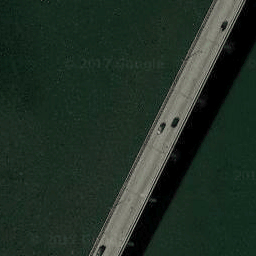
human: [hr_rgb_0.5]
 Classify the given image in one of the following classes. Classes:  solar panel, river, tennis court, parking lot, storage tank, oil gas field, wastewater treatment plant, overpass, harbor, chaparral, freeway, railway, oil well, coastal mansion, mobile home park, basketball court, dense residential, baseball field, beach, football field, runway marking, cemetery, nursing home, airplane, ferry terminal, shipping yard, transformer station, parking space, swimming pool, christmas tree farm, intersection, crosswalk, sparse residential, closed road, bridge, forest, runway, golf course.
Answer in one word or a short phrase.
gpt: bridge